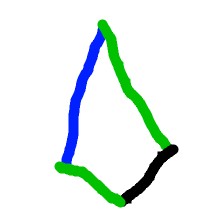
Shape: kite